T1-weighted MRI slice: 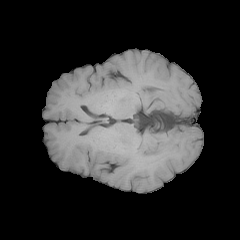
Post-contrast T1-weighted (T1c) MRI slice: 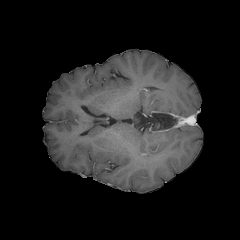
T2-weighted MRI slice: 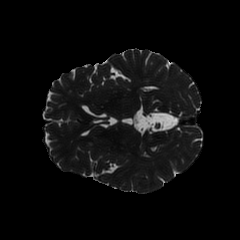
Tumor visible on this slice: no